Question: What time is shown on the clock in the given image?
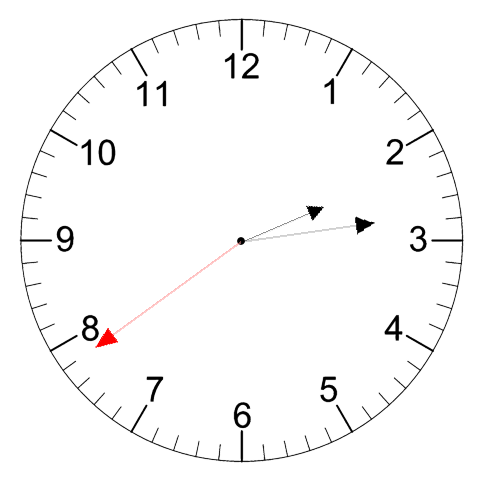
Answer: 02:13:39